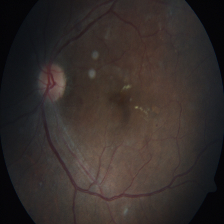
Diabetic retinopathy grade: Severe